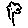
Label: tree